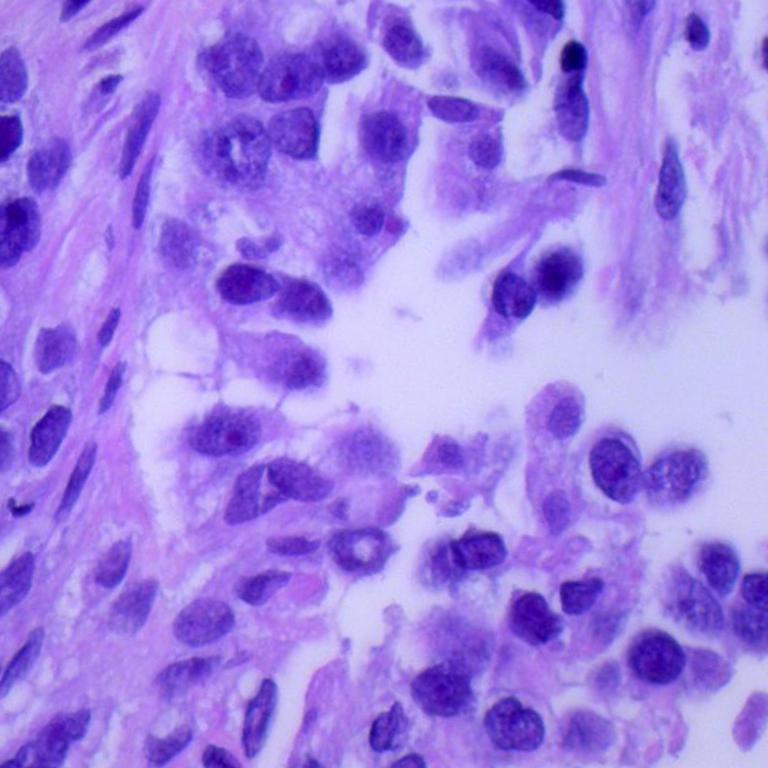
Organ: lung
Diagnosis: adenocarcinomas